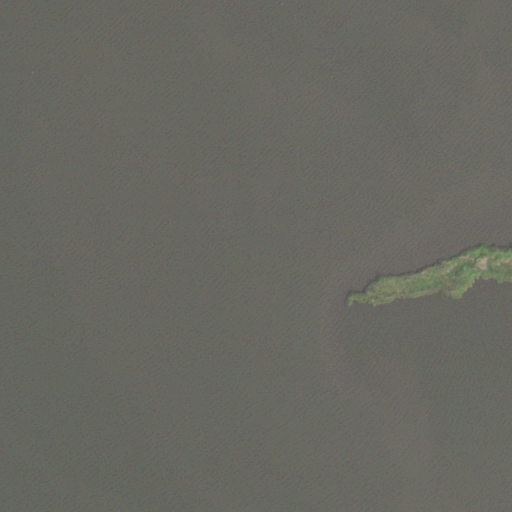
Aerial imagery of cape in Louisiana named Pintail Point containing open water and herbaceous wetlands